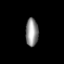
Tissue: lung
Cell type: Endothelial cells
Senescence score: 0.5942
Nuclear area (px): 342
Mean DAPI intensity: 146.146